Question: I have a simple plot in Matlab but as you can see from the screenshot. There is a lot of white space on the right side of the graph after the end of the data series.

Any idea how to get rid of this white space and make the plot go right to the edge of the figure? Here is my code:
'''
Plotx = plot(x);
hold on
PlotState = plot(Y);
set(Plotx,'Color','black','LineWidth',2.5);
set(PlotState,'Color','red','LineWidth',2.5);
set(gca, 'XTick',(1:3:62))
labels = time;
set(gca,'XTickLabel',labels(1:3:62))
grid on
'''
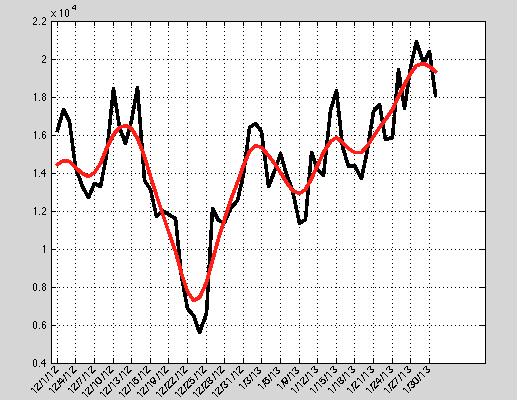
Answer: I found a solution. I manually adjust the limit of the 'x'-axis, using:
'''
set(gca,'XLim',[0 63])
'''